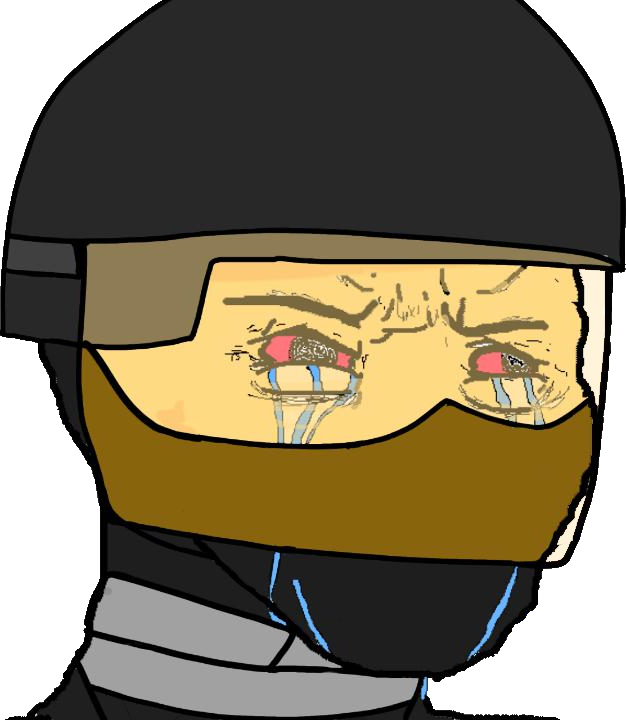
Label: 5_Crying_Wojak